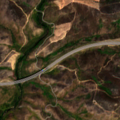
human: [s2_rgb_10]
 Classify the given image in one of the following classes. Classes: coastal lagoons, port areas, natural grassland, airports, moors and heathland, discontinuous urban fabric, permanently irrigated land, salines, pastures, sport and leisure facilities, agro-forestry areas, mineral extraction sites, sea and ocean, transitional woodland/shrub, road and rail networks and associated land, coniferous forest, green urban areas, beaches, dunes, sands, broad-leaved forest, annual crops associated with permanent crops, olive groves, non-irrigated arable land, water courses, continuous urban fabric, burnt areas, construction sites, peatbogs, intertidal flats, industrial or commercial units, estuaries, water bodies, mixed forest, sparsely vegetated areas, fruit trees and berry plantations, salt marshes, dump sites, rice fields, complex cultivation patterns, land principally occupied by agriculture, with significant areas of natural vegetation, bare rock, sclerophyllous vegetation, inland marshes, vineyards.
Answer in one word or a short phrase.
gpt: broad-leaved forest, transitional woodland/shrub